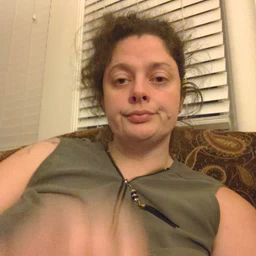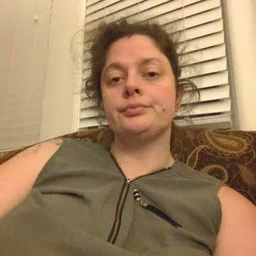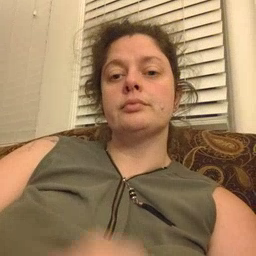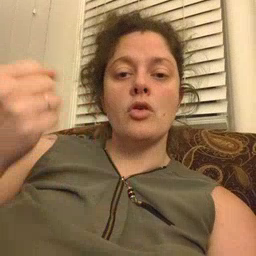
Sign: car